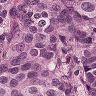
Metastatic tissue present: yes